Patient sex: M
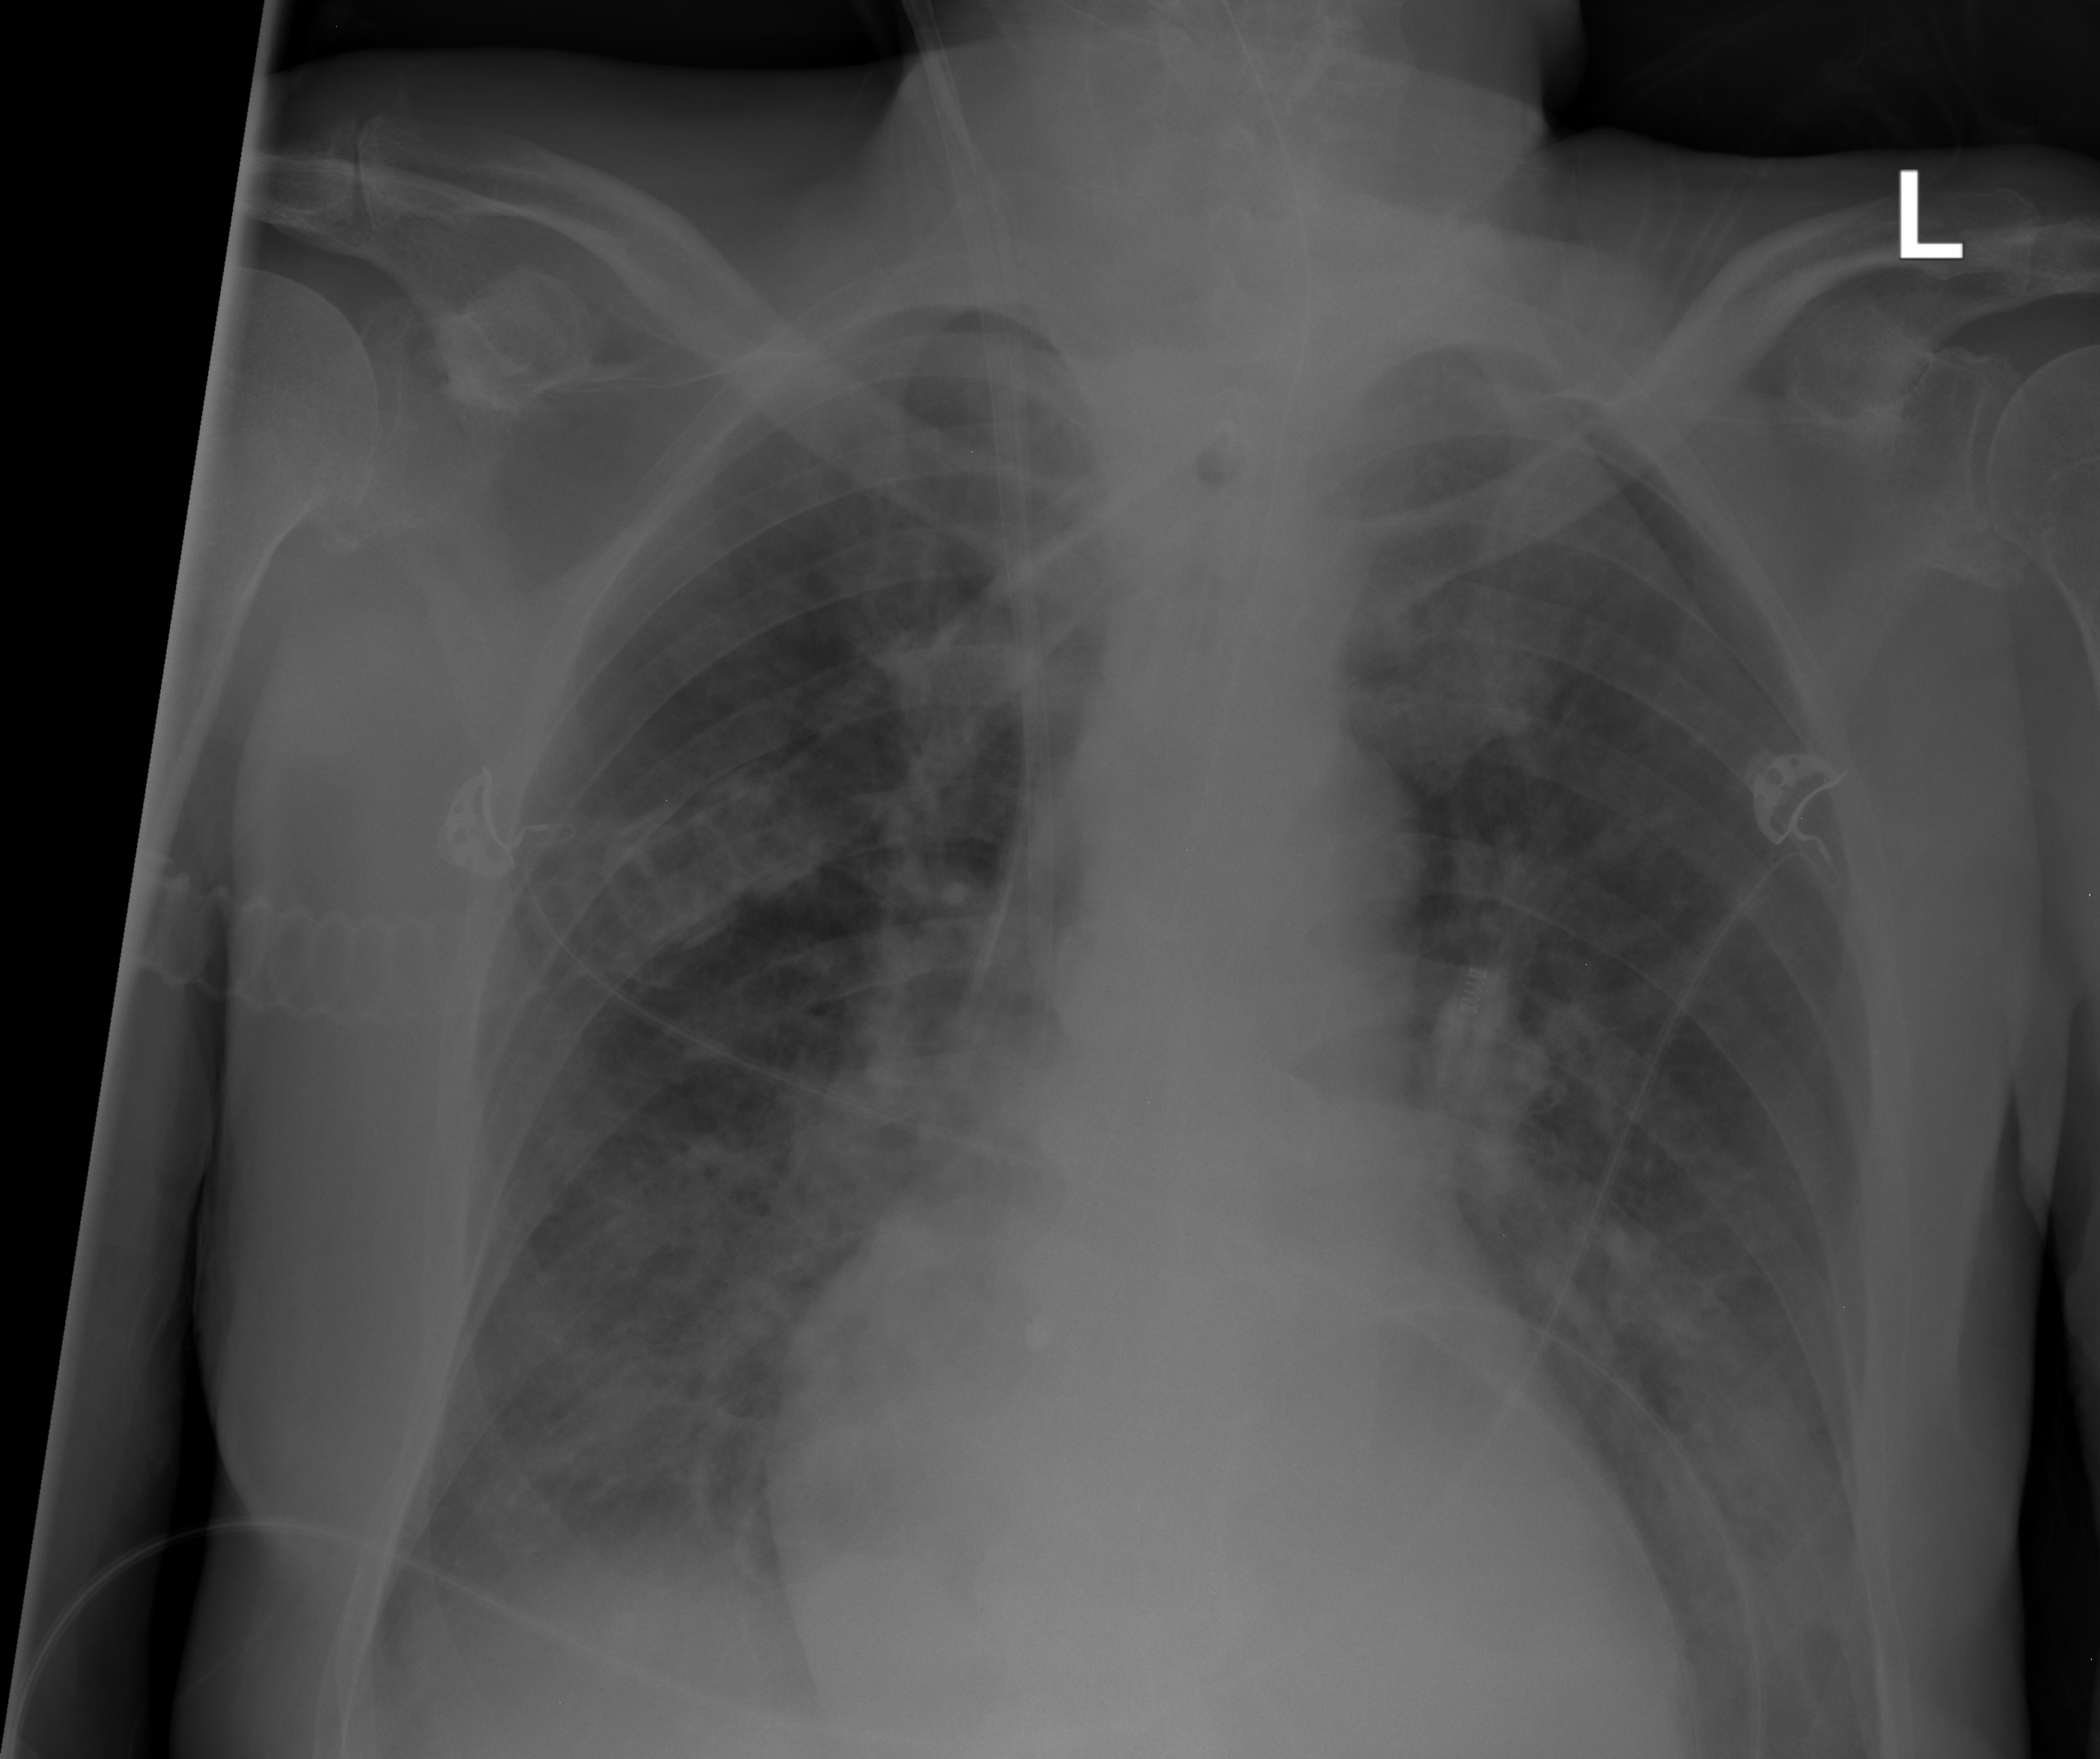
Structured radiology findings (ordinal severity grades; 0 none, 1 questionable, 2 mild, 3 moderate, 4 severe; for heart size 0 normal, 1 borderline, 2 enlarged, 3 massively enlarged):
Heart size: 2
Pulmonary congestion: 0
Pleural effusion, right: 2
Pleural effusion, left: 1
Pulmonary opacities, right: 2
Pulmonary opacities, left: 1
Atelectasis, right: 0
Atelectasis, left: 2